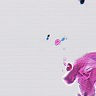
Metastatic tissue present: no